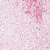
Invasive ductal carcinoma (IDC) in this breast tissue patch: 0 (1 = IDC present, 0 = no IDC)